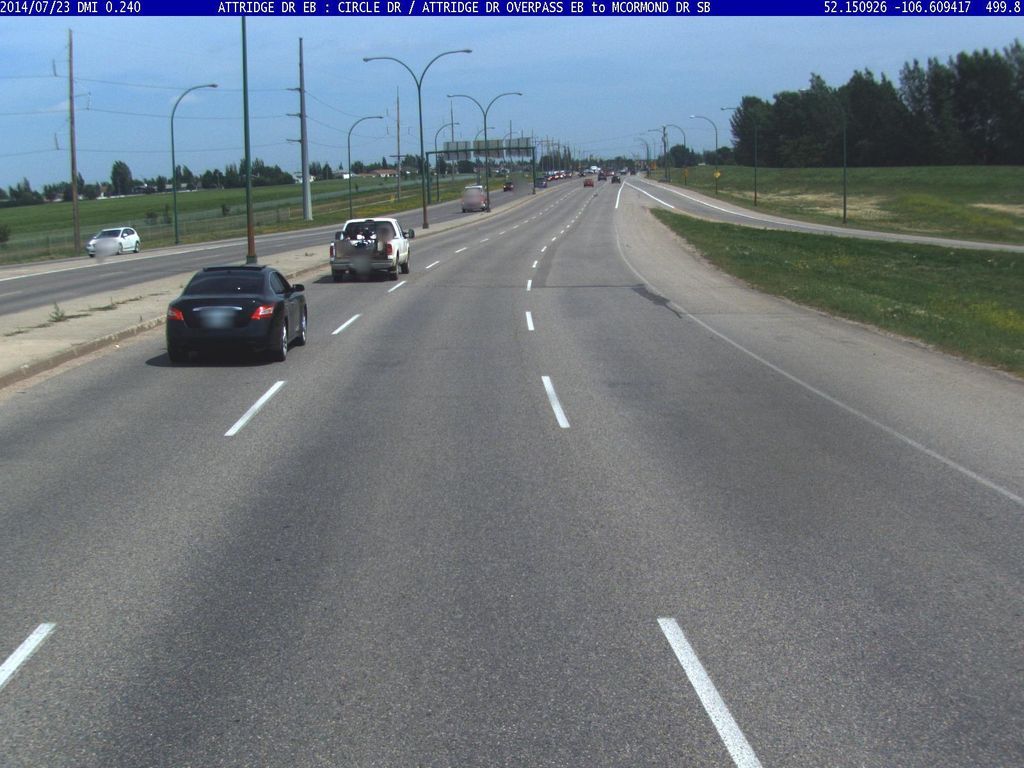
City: saskatoon